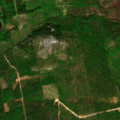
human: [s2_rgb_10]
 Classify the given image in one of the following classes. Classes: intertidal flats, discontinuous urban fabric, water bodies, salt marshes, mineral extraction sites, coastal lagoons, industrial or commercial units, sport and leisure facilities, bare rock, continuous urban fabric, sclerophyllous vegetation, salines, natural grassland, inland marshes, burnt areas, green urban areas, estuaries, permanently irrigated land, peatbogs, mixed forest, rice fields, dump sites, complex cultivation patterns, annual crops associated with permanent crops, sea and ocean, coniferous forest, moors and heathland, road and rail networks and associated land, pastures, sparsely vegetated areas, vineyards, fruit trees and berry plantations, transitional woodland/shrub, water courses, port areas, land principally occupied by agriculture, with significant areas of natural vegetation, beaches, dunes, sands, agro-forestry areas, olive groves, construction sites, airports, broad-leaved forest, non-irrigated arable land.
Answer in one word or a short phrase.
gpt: coniferous forest, mixed forest, transitional woodland/shrub, water bodies